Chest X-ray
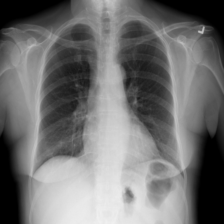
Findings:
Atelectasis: negative
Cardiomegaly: negative
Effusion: negative
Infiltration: positive
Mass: negative
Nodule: negative
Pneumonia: negative
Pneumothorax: negative
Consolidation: negative
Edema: negative
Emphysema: negative
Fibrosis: negative
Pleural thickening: negative
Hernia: negative